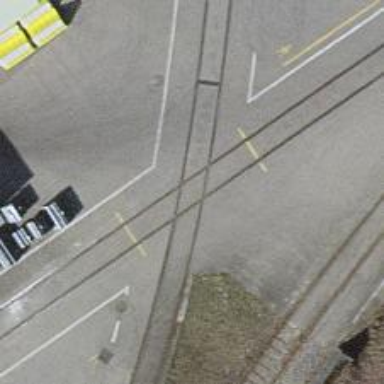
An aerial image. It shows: Single railway spur track.